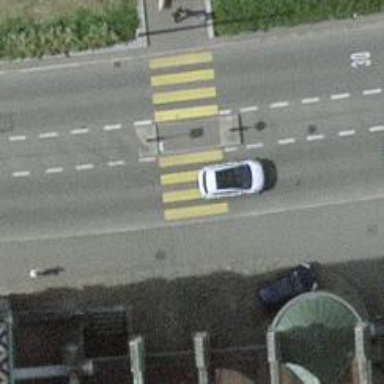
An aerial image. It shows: Uncontrolled crossing on the road.